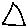
Label: triangle